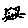
Label: cat